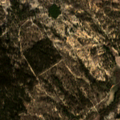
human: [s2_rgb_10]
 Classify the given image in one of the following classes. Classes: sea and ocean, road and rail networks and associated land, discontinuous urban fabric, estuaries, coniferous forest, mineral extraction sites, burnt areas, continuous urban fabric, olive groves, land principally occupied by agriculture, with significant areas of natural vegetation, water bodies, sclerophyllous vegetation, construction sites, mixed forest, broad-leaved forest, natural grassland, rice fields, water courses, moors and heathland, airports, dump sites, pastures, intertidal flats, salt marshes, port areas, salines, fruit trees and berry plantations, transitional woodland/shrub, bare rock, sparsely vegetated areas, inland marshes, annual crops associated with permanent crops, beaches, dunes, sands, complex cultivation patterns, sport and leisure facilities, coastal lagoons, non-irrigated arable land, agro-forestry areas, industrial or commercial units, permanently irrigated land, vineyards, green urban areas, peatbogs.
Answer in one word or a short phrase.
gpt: complex cultivation patterns, agro-forestry areas, broad-leaved forest, mixed forest, transitional woodland/shrub